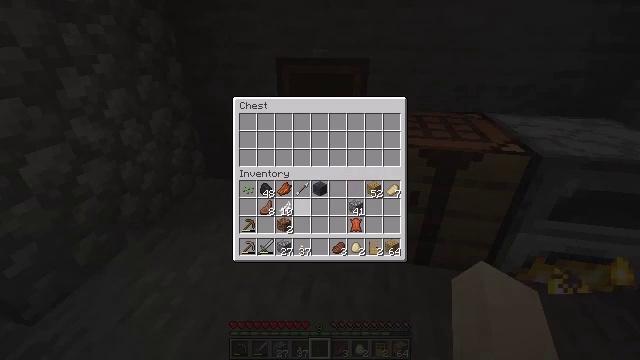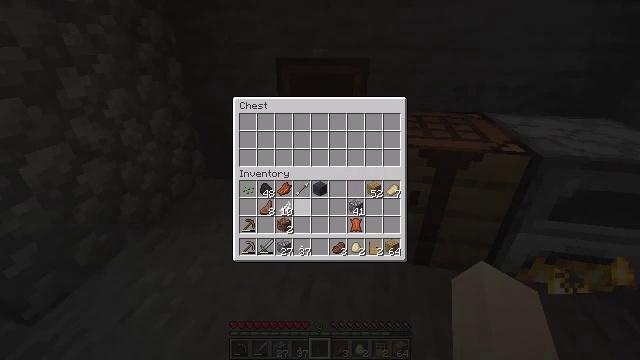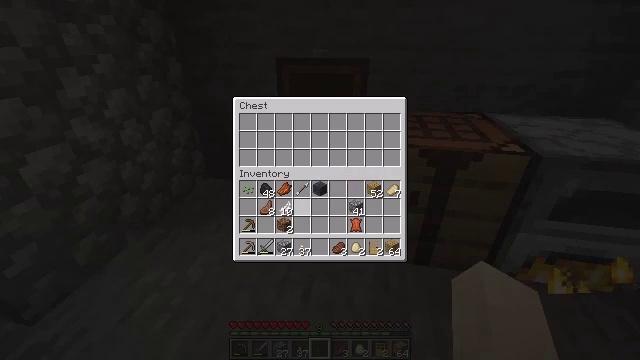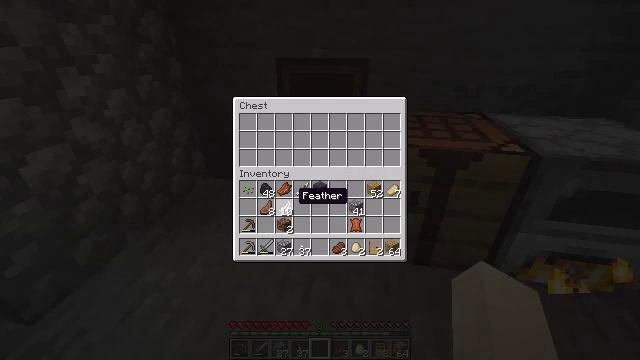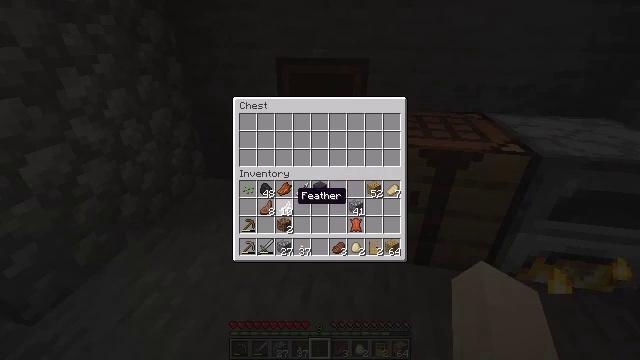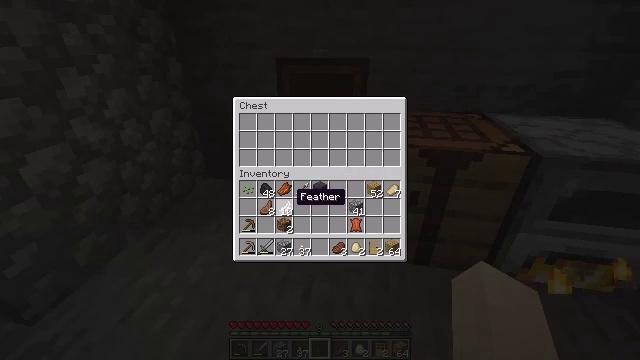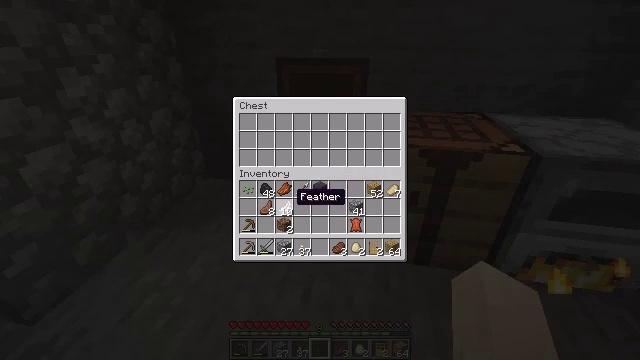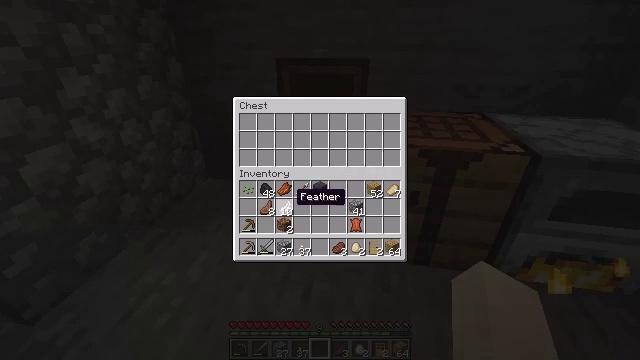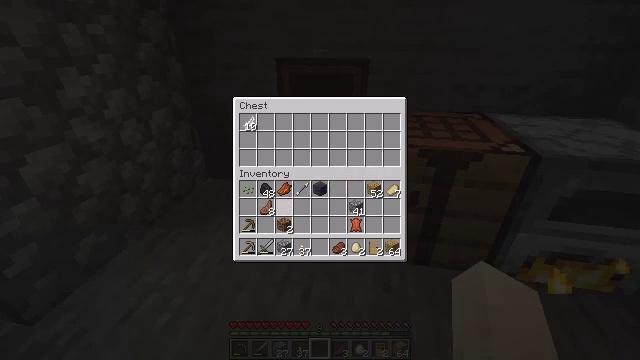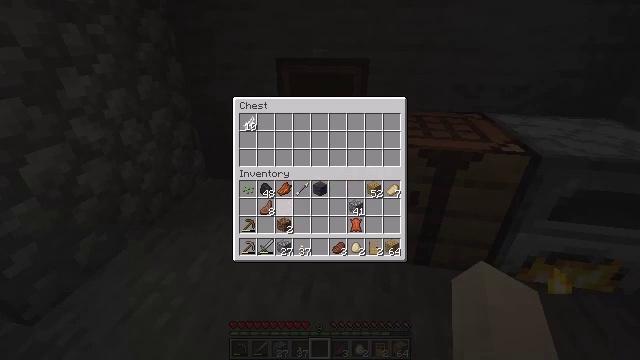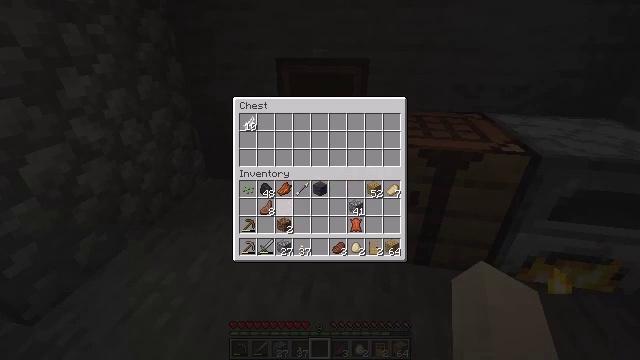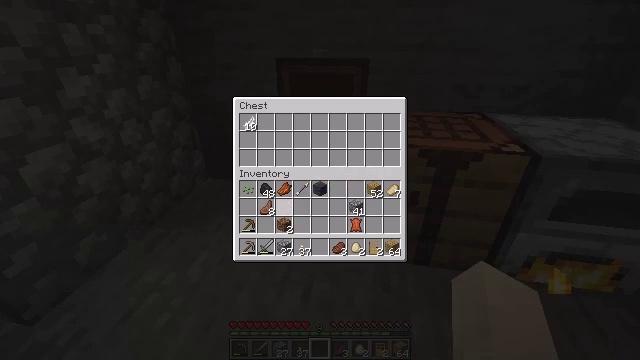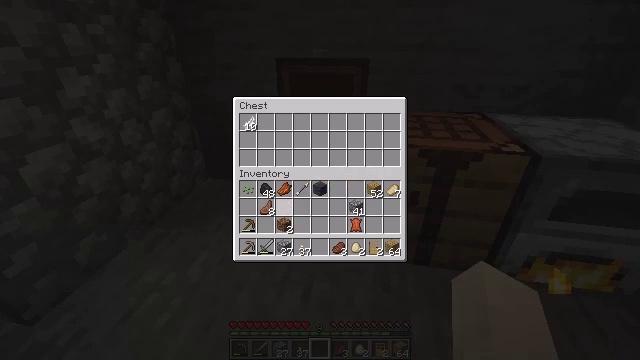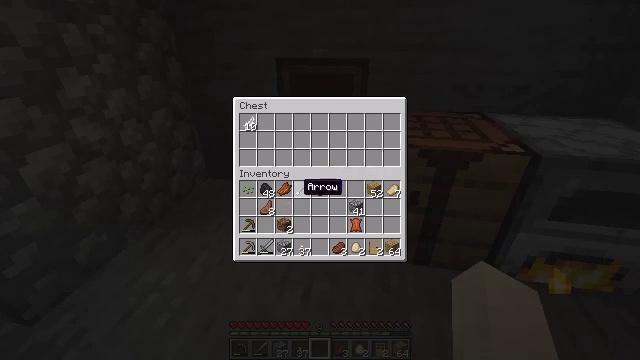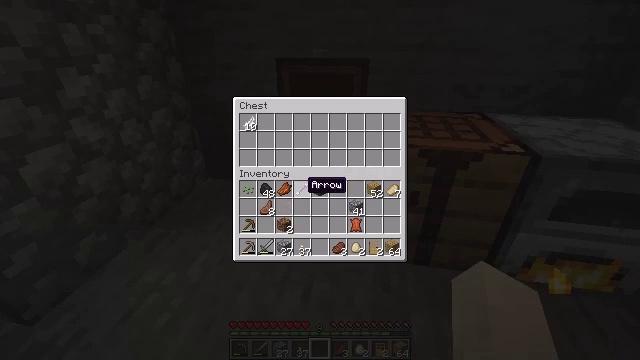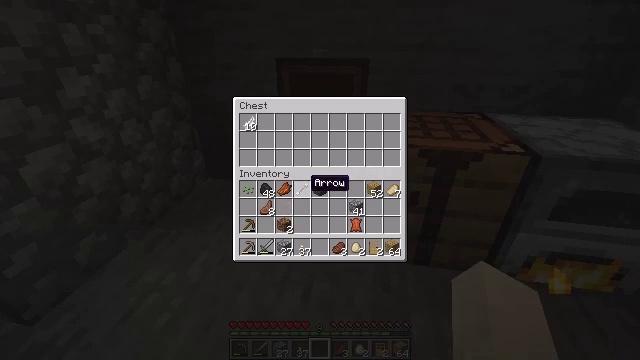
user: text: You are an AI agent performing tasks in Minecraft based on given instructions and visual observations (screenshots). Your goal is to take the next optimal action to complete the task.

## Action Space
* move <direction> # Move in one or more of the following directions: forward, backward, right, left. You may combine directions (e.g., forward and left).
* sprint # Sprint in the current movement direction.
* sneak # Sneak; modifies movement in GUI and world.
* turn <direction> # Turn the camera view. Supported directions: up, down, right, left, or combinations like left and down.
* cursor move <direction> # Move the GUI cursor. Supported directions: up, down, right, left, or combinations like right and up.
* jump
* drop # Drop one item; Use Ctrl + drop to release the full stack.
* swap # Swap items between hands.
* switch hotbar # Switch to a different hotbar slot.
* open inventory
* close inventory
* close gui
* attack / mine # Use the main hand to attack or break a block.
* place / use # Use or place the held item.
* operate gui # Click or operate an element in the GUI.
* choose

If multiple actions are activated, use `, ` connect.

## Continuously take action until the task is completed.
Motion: motion action
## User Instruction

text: Form cobblestone stairs by placing cobblestone in the crafting grid.
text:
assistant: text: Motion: sneak
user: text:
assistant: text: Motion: sneak
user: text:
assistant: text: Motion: sneak
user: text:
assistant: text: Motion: sneak
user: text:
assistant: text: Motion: sneak
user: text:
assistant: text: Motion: sneak
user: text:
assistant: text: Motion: sneak
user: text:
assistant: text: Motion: sneak, operate gui
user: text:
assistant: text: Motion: sneak, operate gui
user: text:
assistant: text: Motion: sneak
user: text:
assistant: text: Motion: sneak
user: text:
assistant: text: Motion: sneak
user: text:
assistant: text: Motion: sneak
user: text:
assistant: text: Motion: sneak
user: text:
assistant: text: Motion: sneak
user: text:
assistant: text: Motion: sneak
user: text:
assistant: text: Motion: sneak, operate gui
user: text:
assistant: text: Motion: sneak, operate gui
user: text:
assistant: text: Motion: sneak, operate gui
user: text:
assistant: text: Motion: sneak
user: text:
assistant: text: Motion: sneak
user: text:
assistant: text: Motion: sneak
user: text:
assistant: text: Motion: sneak
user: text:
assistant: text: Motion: sneak
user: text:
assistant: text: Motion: sneak
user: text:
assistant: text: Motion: sneak
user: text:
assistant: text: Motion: sneak
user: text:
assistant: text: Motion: sneak
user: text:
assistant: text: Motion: sneak
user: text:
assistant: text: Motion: sneak